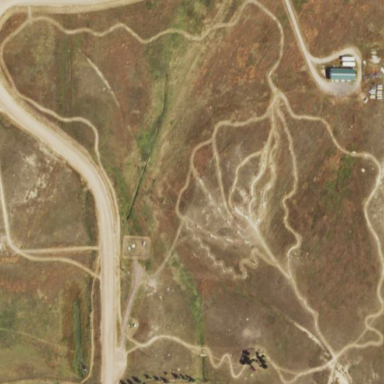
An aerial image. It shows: Dirt cycleway.